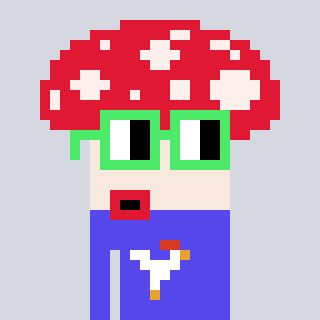
a pixel art character with square light green glasses, a mushroom-shaped head and a computerblue-colored body on a cool background